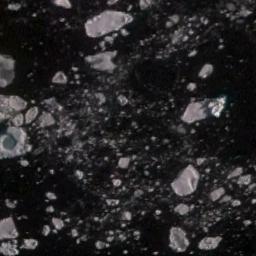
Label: sea_ice